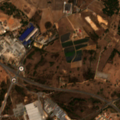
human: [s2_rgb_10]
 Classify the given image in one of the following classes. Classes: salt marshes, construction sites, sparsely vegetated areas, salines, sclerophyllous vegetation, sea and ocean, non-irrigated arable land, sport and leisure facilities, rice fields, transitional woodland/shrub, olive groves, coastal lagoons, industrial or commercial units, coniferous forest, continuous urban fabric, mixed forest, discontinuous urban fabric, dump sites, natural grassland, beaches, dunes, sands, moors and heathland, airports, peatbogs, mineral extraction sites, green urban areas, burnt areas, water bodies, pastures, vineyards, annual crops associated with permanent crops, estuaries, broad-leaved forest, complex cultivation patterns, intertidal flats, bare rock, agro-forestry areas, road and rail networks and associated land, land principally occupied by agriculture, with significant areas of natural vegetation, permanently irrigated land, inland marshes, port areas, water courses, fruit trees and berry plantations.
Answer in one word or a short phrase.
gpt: continuous urban fabric, industrial or commercial units, non-irrigated arable land, complex cultivation patterns, land principally occupied by agriculture, with significant areas of natural vegetation, agro-forestry areas